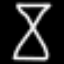
Label: hourglass